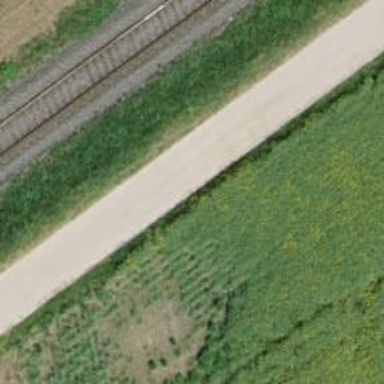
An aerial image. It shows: Concrete track with grade 1 standard.